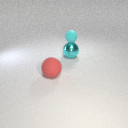
large cyan metal sphere to the right of large red rubber sphere